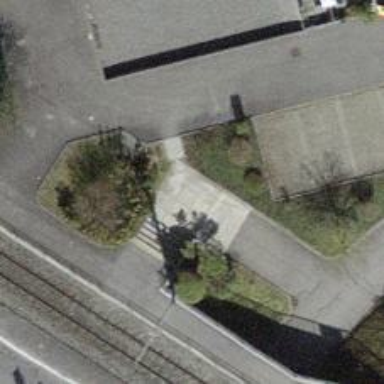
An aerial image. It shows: Road with steps.